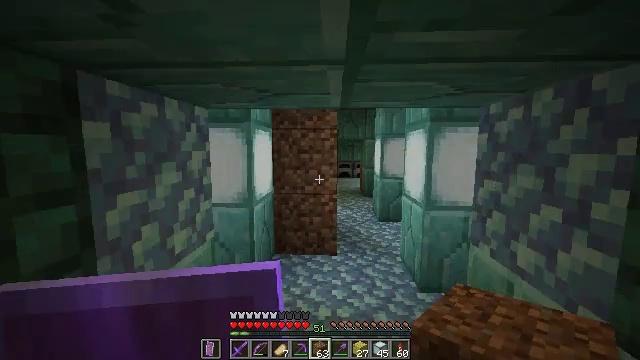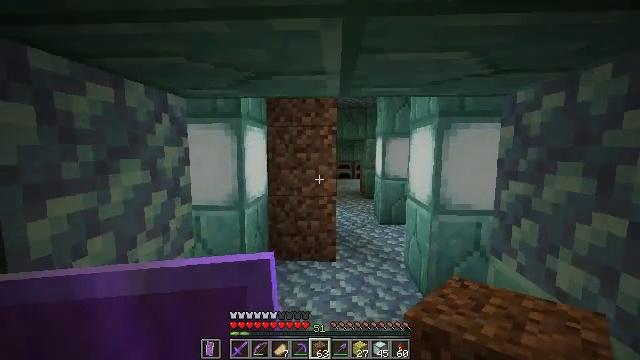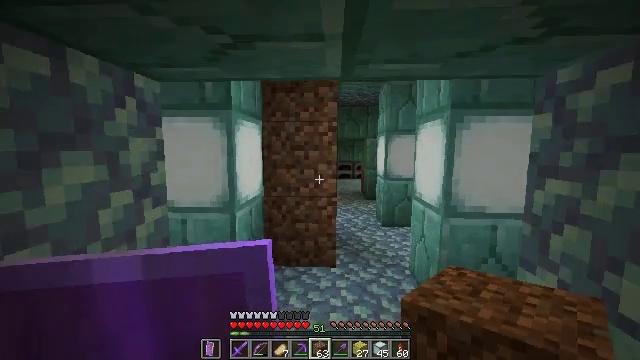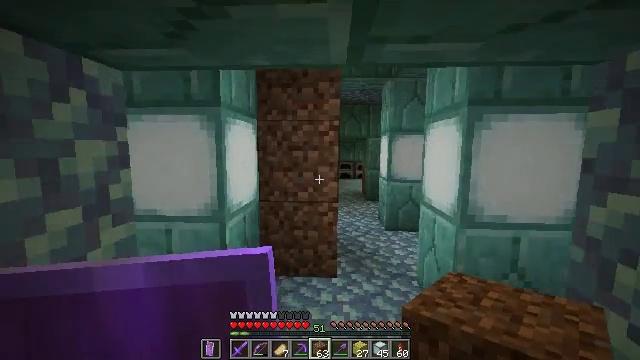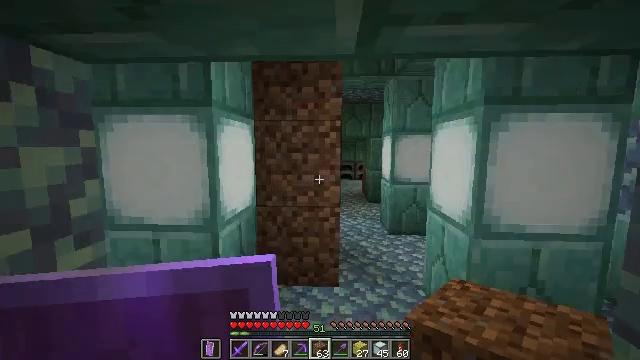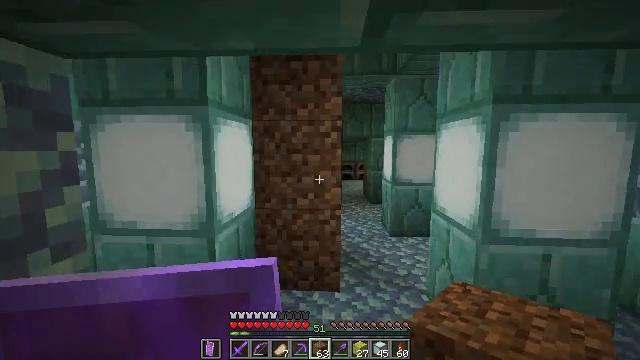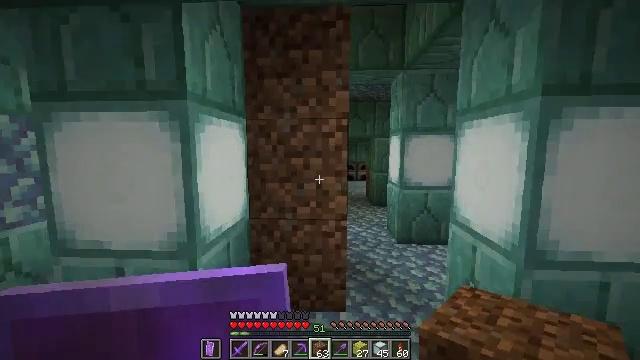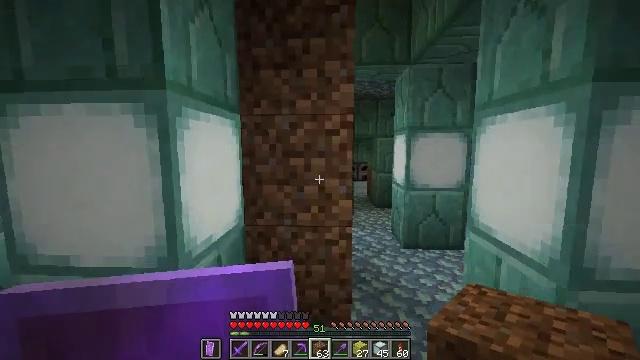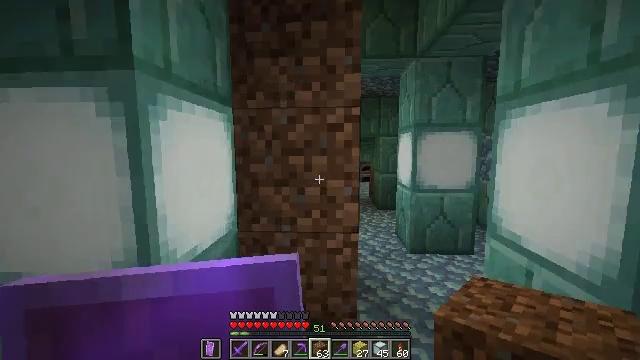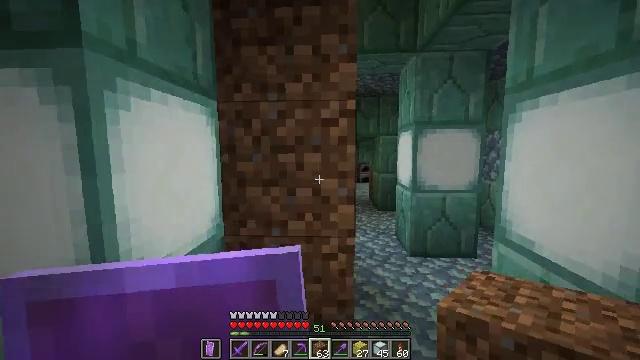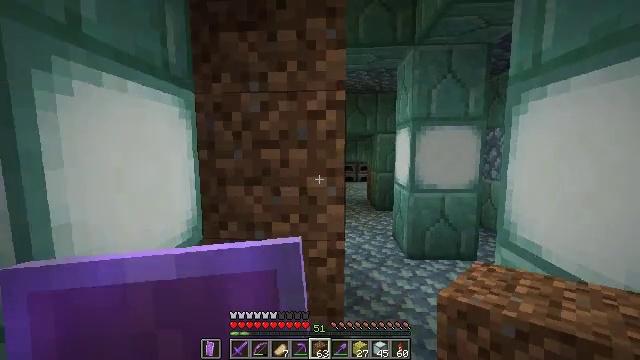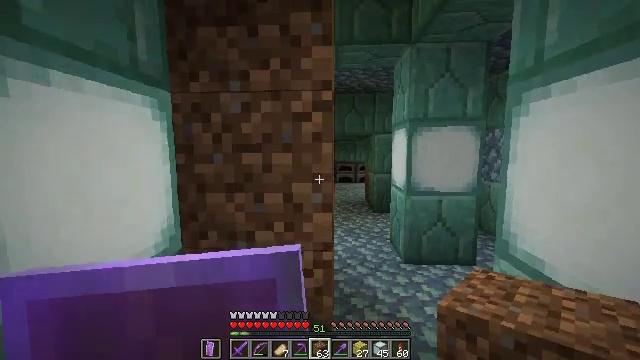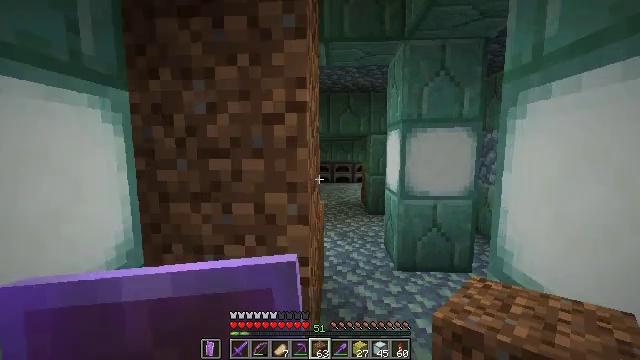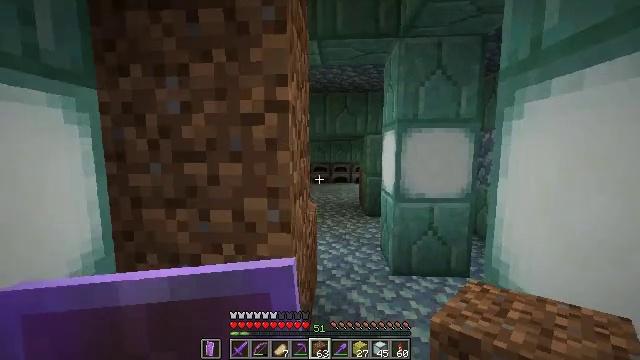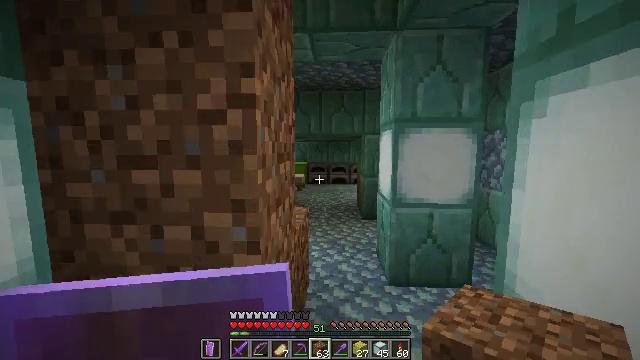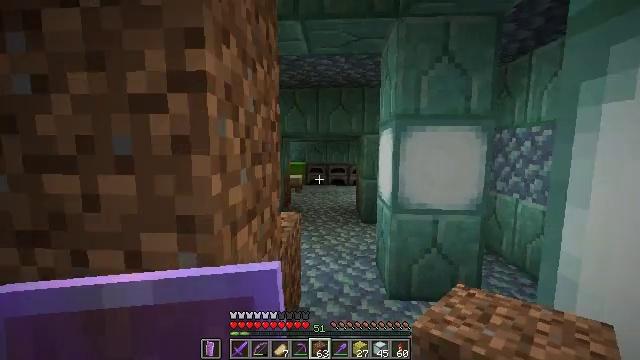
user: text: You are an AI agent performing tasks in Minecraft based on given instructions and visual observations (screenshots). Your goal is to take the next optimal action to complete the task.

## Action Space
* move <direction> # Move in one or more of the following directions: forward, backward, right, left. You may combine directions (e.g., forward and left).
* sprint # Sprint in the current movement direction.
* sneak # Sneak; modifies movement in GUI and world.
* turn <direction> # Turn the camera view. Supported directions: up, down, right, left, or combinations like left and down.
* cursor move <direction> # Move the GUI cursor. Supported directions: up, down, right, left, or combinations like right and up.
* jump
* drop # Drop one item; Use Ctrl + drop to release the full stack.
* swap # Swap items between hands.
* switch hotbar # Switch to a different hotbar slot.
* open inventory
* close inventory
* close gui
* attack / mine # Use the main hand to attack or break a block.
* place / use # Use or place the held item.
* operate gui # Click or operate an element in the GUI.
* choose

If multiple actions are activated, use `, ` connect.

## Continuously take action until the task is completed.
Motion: motion action
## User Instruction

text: craft item sponge
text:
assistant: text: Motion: move forward
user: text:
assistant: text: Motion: move forward
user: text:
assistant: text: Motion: move forward
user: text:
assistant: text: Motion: move forward
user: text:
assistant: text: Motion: move forward
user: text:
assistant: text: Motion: move forward
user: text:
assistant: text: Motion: move forward
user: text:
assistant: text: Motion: move forward
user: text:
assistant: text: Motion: move forward and move right
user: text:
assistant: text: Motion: move forward and move right
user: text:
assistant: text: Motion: move forward and move right
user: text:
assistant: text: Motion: move forward and move right
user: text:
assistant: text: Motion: move forward
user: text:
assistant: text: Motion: move forward
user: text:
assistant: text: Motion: move forward
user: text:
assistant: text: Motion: move forward, sprint
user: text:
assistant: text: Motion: move forward, sprint
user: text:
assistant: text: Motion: move forward, sprint
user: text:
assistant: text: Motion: move forward, sprint
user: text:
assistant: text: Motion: move forward, sprint
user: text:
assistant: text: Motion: move forward, sprint
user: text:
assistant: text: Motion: move forward, sprint
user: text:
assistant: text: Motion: move forward, sprint
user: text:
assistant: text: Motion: move forward, sprint
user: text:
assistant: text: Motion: move forward, sprint
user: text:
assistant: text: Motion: move forward, sprint
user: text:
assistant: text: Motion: move forward, sprint
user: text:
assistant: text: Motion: move forward, sprint
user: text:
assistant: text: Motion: move forward, sprint
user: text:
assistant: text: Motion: move forward, sprint, turn left and down